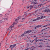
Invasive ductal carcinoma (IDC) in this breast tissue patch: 1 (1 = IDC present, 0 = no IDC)